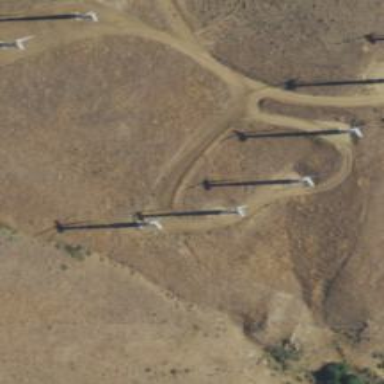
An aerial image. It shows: Wind turbine power generator.